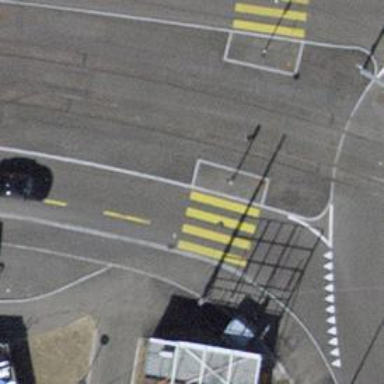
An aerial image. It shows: Uncontrolled zebra crossing.